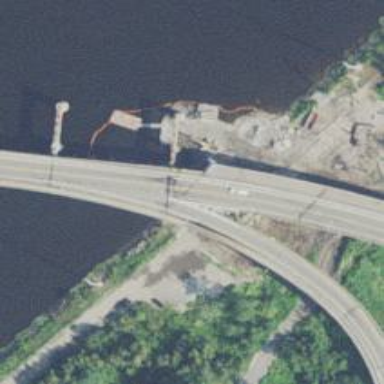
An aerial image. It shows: Pier supporting bridge.